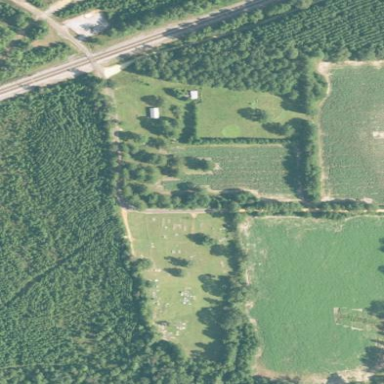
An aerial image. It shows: Cemetery.